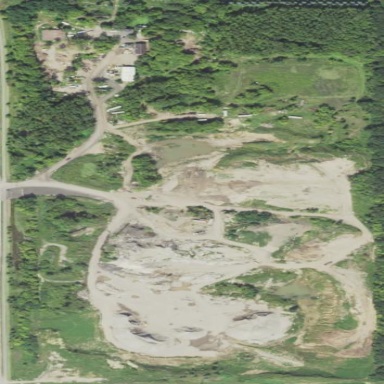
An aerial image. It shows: Quarry area.